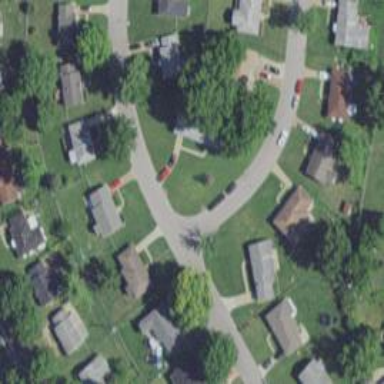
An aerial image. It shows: Residential road.